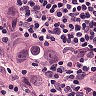
Metastatic tissue present: yes